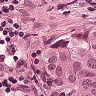
Metastatic tissue present: yes